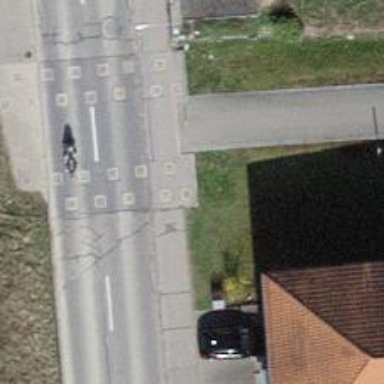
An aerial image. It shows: Bollard.